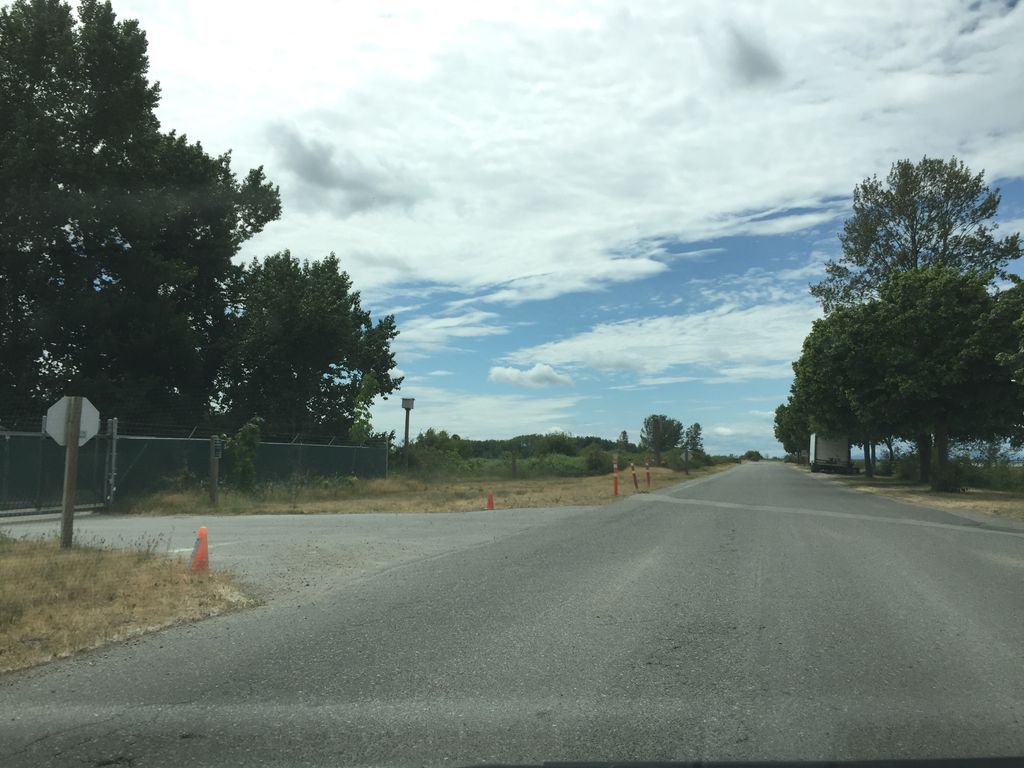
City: vancouver